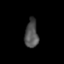
Tissue: skin
Cell type: Fibroblasts
Senescence score: 0.7739
Nuclear area (px): 369
Mean DAPI intensity: 79.388